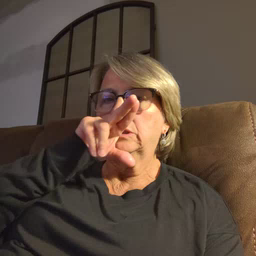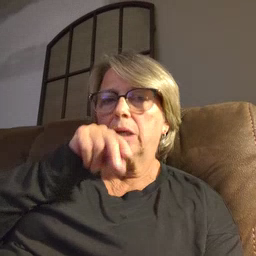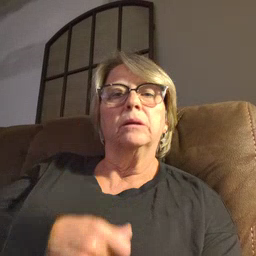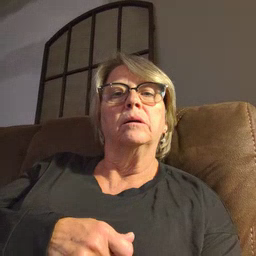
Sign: duck